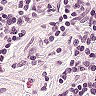
Metastatic tissue present: no